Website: home-depot
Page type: delivery-shipping
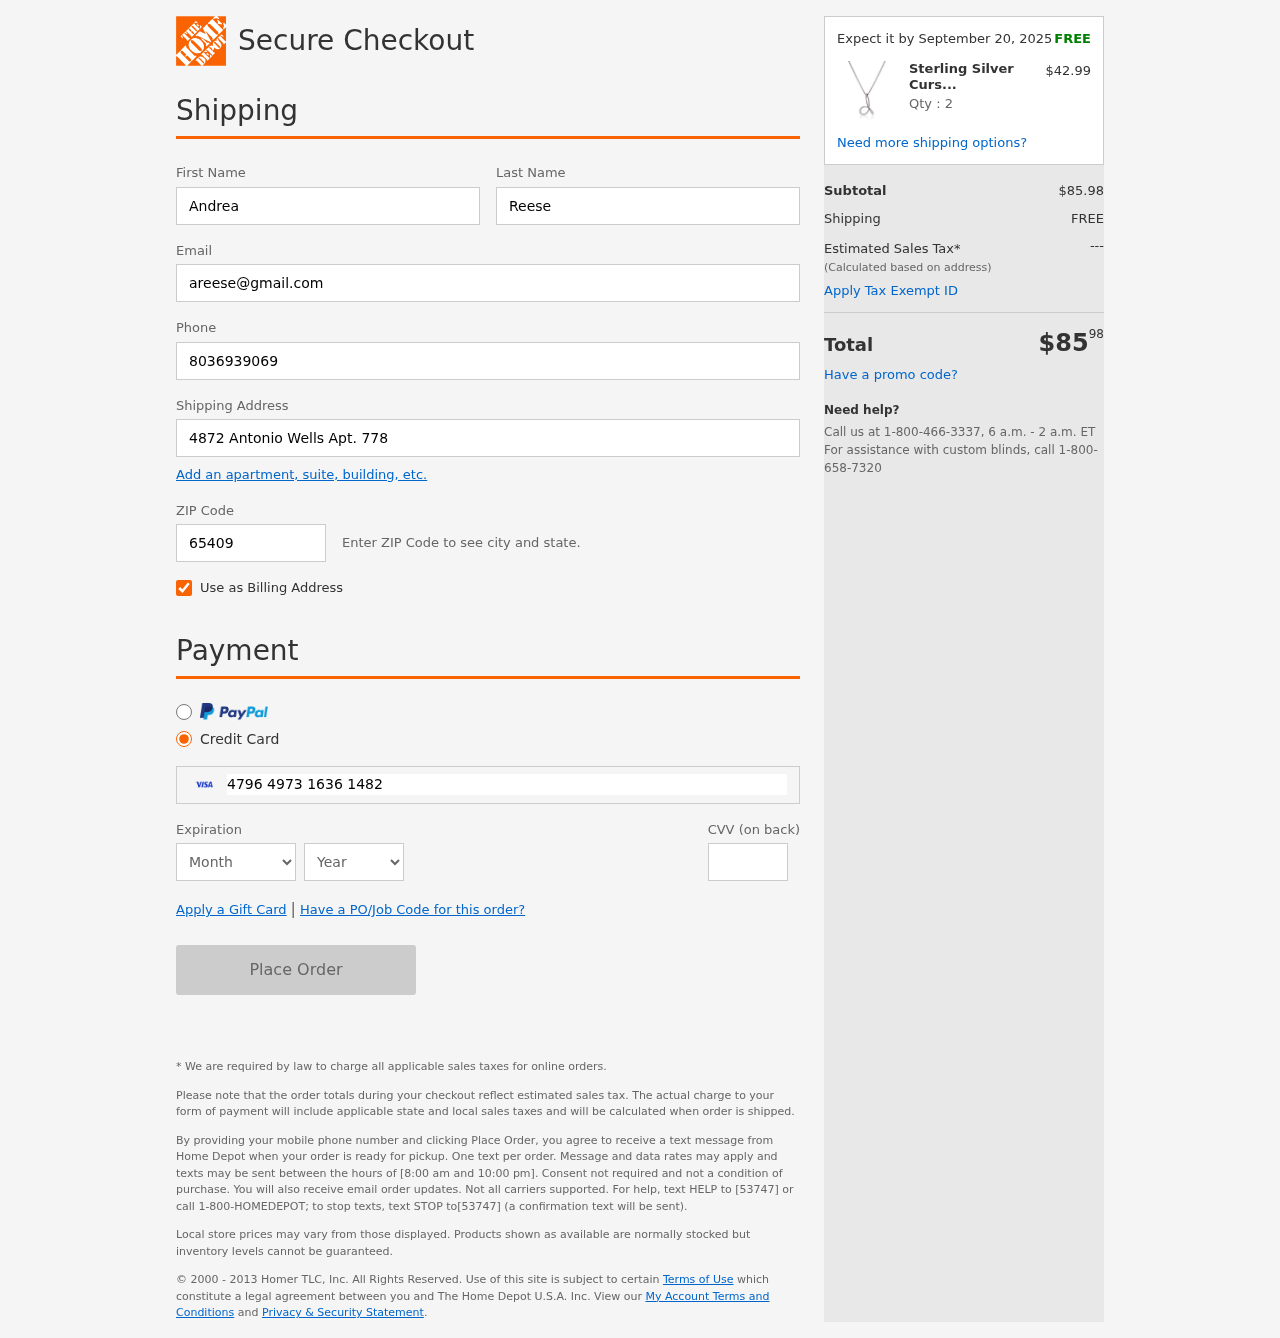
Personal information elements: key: PII_CARD_CVV
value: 039
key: PII_CARD_EXPIRY_MONTH
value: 09
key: PII_CARD_EXPIRY_YEAR
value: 26
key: PII_CARD_NUMBER
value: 4796 4973 1636 1482
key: PII_EMAIL
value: areese@gmail.com
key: PII_FIRSTNAME
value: Andrea
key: PII_LASTNAME
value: Reese
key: PII_PHONE
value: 8036939069
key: PII_POSTCODE
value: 65409
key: PII_STREET
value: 4872 Antonio Wells Apt. 778
Product elements: key: PRODUCT1_NAME
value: Sterling Silver Cursive Script Initial "D" Pendant Necklace, 18"
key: PRODUCT1_PRICE
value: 42.99
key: PRODUCT1_QUANTITY
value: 2
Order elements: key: ORDER_DELIVERY_DATE
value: Expect it by September 20, 2025
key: ORDER_SUBTOTAL
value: $85.98
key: ORDER_SHIPPING_COST
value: FREE
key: ORDER_TOTAL
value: $8598